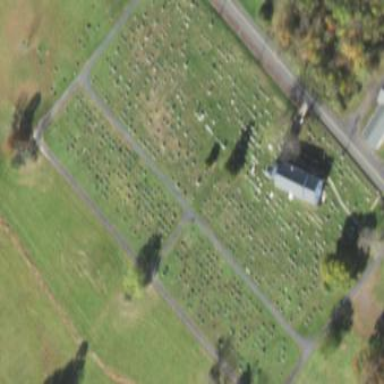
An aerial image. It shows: Cemetery.